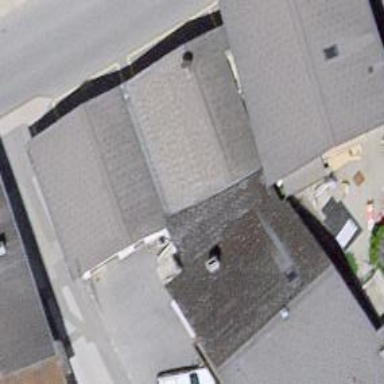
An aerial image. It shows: Simple house.